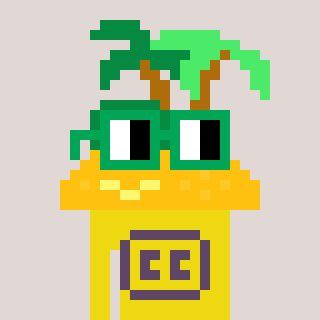
a pixel art character with square green glasses, a island-shaped head and a yellow-colored body on a warm background